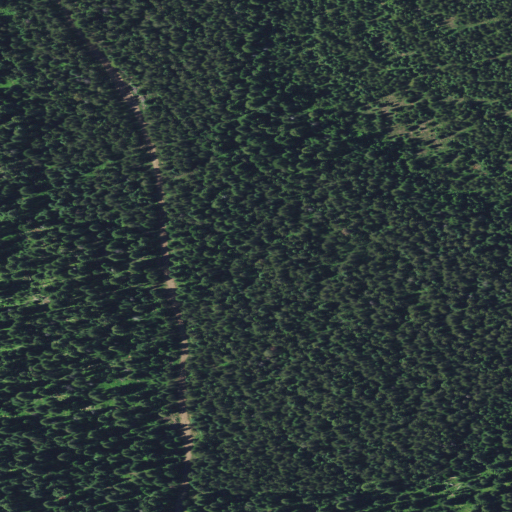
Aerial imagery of ridge(s) in Oregon named Coyote Ridge containing only evergreen forest